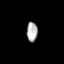
Tissue: lung
Cell type: T cells
Senescence score: 0.2404
Nuclear area (px): 206
Mean DAPI intensity: 177.762